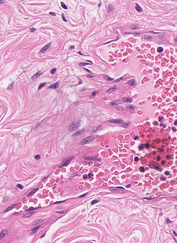
Tumor epithelial tissue: no
Tumor-associated stroma tissue: yes
Normal tissue: no